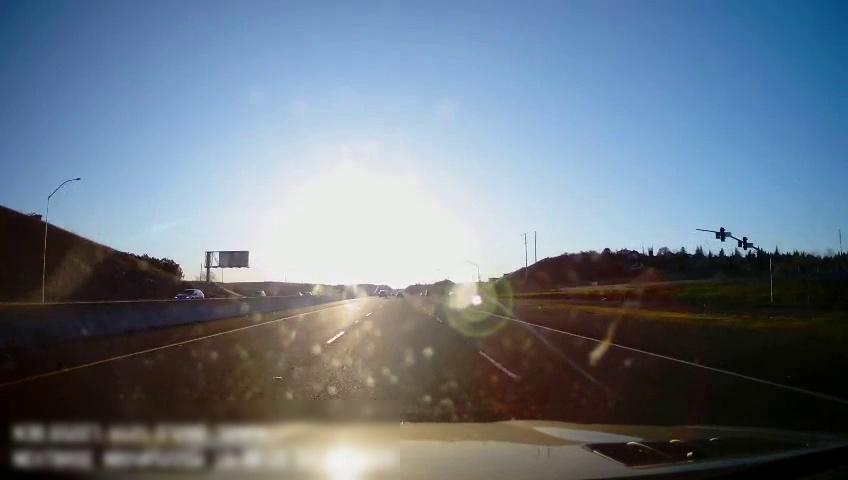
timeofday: Day
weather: Sunny
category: Drivable Space
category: Drivable Space
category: Vehicles | Car
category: Lanes | Current Lane
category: Lanes | Current Lane
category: Lanes | Alternate Lane
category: Lanes | Alternate Lane